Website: home-depot
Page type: delivery-shipping
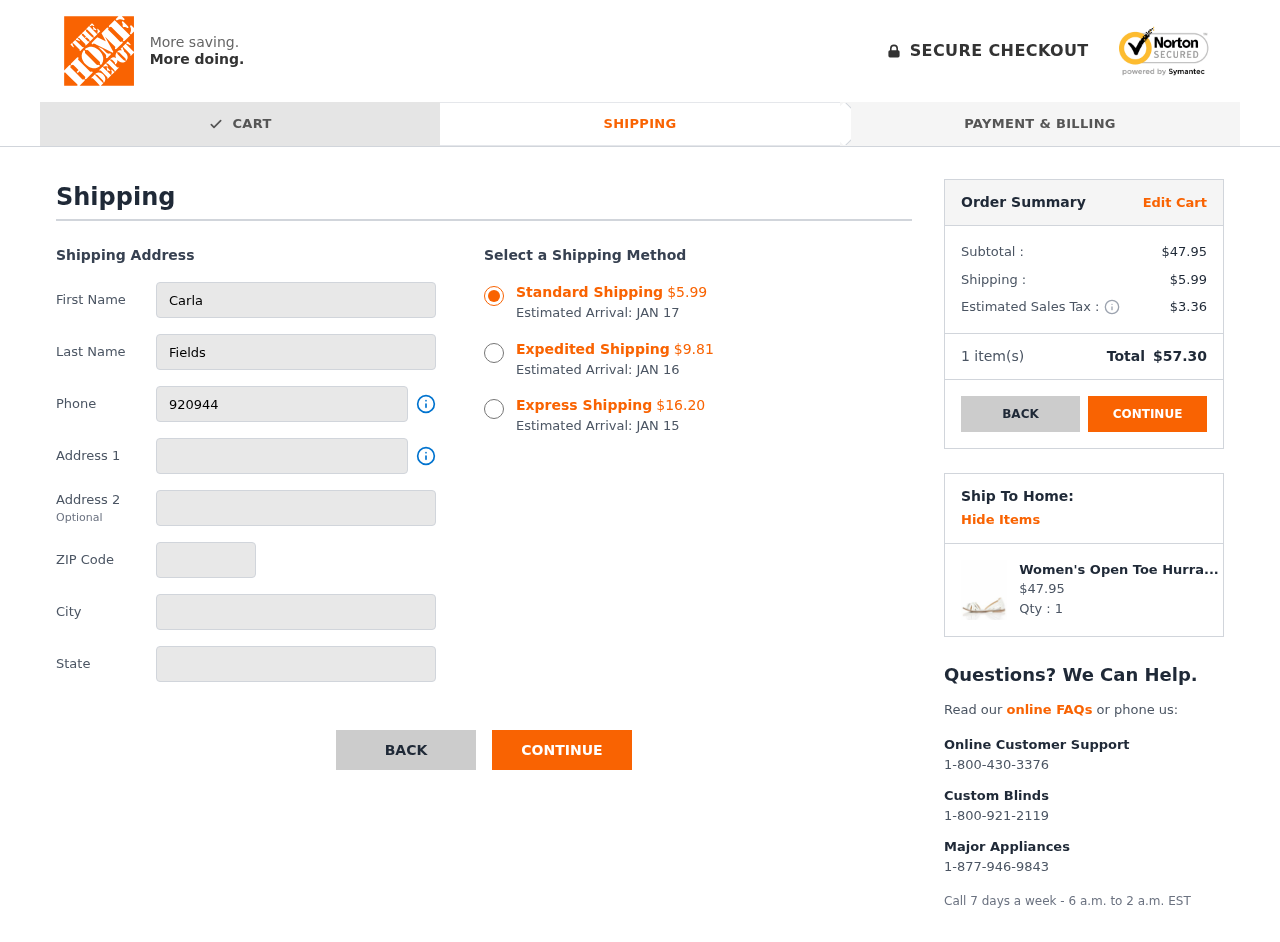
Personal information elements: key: PII_CITY
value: Lewisberg
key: PII_FIRSTNAME
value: Carla
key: PII_LASTNAME
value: Fields
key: PII_PHONE
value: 9209449575
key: PII_POSTCODE
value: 10549
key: PII_STATE
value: Florida
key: PII_STREET
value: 596 Johnson Bridge
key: PII_STREET2
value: Suite 866
Product elements: key: PRODUCT1_NAME
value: Women's Open Toe Hurrache, White, 6 UK
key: PRODUCT1_PRICE
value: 47.95
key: PRODUCT1_QUANTITY
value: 1
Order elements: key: ORDER_SHIPPING_COST_STANDARD
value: $5.99
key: ORDER_DELIVERY_DATE
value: JAN 17
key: ORDER_SHIPPING_COST_EXPEDITED
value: $9.81
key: ORDER_DELIVERY_DATE_EXPEDITED
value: JAN 16
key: ORDER_SHIPPING_COST_EXPRESS
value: $16.20
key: ORDER_DELIVERY_DATE_EXPRESS
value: JAN 15
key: ORDER_SUBTOTAL
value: $47.95
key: ORDER_SHIPPING_COST
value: $5.99
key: ORDER_TAX
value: $3.36
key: ORDER_NUM_ITEMS
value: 1
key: ORDER_TOTAL
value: $57.30